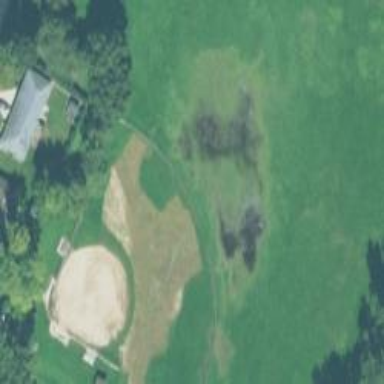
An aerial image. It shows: Baseball pitch for leisure land.